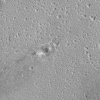
Atmospheric dust classification: not_dusty